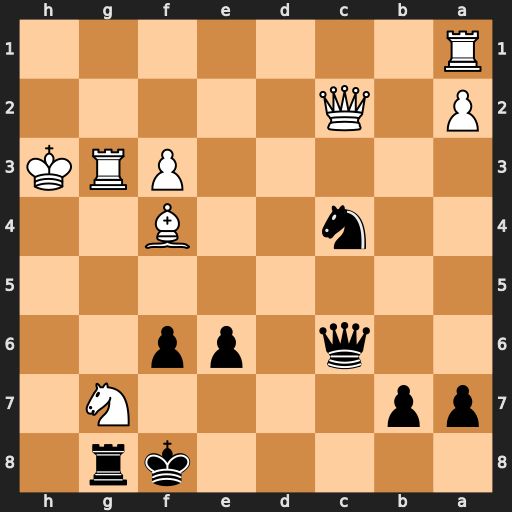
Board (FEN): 5kr1/pp4N1/2q1pp2/8/2n2B2/5PRK/P1Q5/R7
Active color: b
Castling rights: -
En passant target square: -
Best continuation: Rh8+ Nh5 Rxh5+